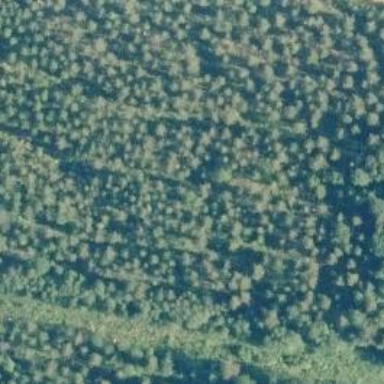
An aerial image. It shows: Evergreen woodland with needle-leaved trees.